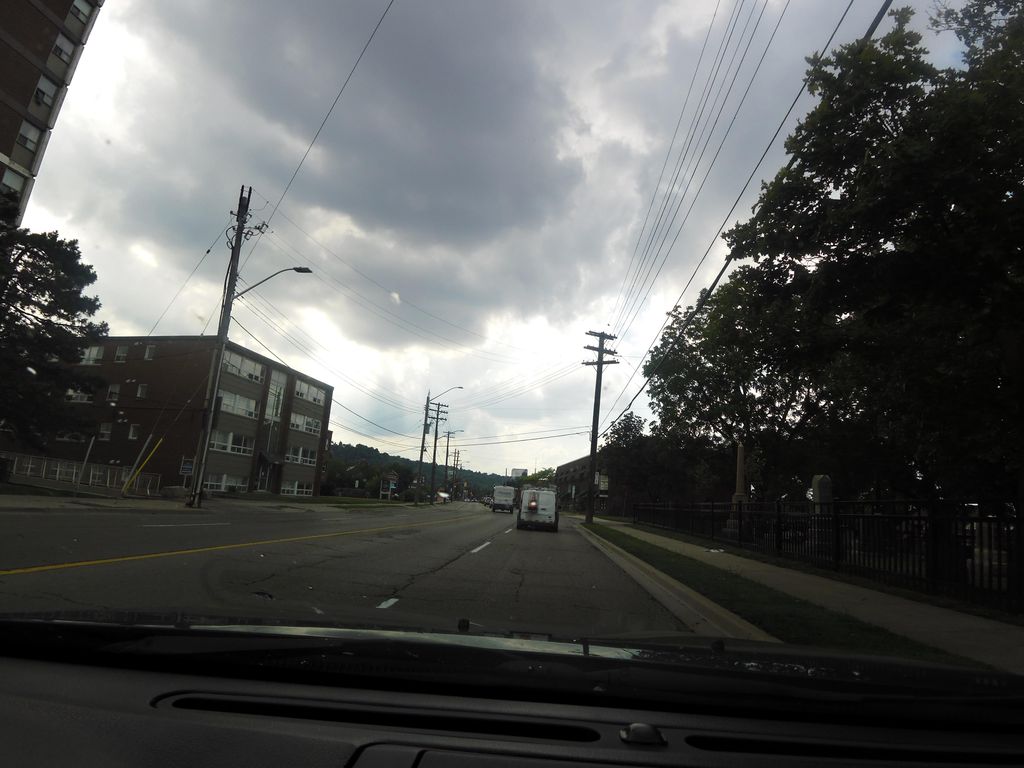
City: hamilton